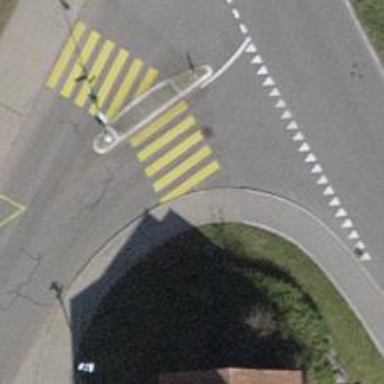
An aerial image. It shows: Kerb serving as barrier.